【题型】填空题　【知识点】解析几何　【难度】medium
已知双曲线$\Gamma$:$\frac{x^2}{16} - \frac{y^2}{9} = 1$的左、右焦点分别为$F_1$、$F_2$，点$P(4,2)$，点$Q(x_0,y_0)$是第一象限内双曲线$\Gamma$上的一点，满足$\frac{\overrightarrow{QF_1} \cdot \overrightarrow{PF_1}}{|QF_1|} = \frac{\overrightarrow{F_2F_1} \cdot \overrightarrow{PF_1}}{|F_2F_1|}$。记$\triangle F_1PQ$、$\triangle F_2PQ$的面积分别为$S_1$、$S_2$，则$S_1 - S_2 = \underline{\quad\quad}$。
【解答】
\textbf{【答案】} 8

\textbf{【分析】} 设$\triangle QF_1F_2$的内切圆与三边分别相切于$D,E,G$，利用切线长相等求得内切圆圆心横坐标为$a$，又由$\frac{\overrightarrow{QF_1} \cdot \overrightarrow{PF_1}}{|QF_1|} = \frac{\overrightarrow{F_2F_1} \cdot \overrightarrow{PF_1}}{|F_2F_1|}$得$P$在$\angle QF_1F_2$的平分线上，进而得到$P$即为内心，应用双曲线的定义求得面积差即可。

\textbf{【详解】}

如图，设$\triangle QF_1F_2$的内切圆与三边分别相切于$D,E,G$，可得$QD = QG$，$F_1D = F_1E$，$F_2E = F_2G$，

又由双曲线定义可得$QF_1 - QF_2 = 2a = 8$，则$QD + DF_1 - (QG + GF_2) = DF_1 - GF_2 = EF_1 - EF_2 = 2a$，

又$EF_1 + EF_2 = 2c$，解得$EF_1 = a + c$，则$E$点横坐标为$a$，即内切圆圆心横坐标为$a$。

又$\frac{\overrightarrow{QF_1} \cdot \overrightarrow{PF_1}}{|QF_1|} = \frac{\overrightarrow{F_2F_1} \cdot \overrightarrow{PF_1}}{|F_2F_1|}$，可得$\frac{|QF_1| \cdot |PF_1| \cos\angle PF_1Q}{|QF_1|} = \frac{|F_2F_1| \cdot |PF_1| \cos\angle PF_1F_2}{|F_2F_1|}$，化简得$\cos\angle PF_1Q = \cos\angle PF_1F_2$，即$\angle PF_1Q = \angle PF_1F_2$，

即$PF_1$是$\angle QF_1F_2$的平分线，由于$P(4,2)$，$a = 4$，可得$P$即为$\triangle QF_1F_2$的内心，且半径$r$为$2$，则$S_{\triangle F_1PQ} - S_{\triangle F_2PQ} = \frac{1}{2}r(QF_1 - QF_2) = \frac{1}{2} \times 2 \times 8 = 8$。即$S_1 - S_2 = 8$。

故答案为：8。

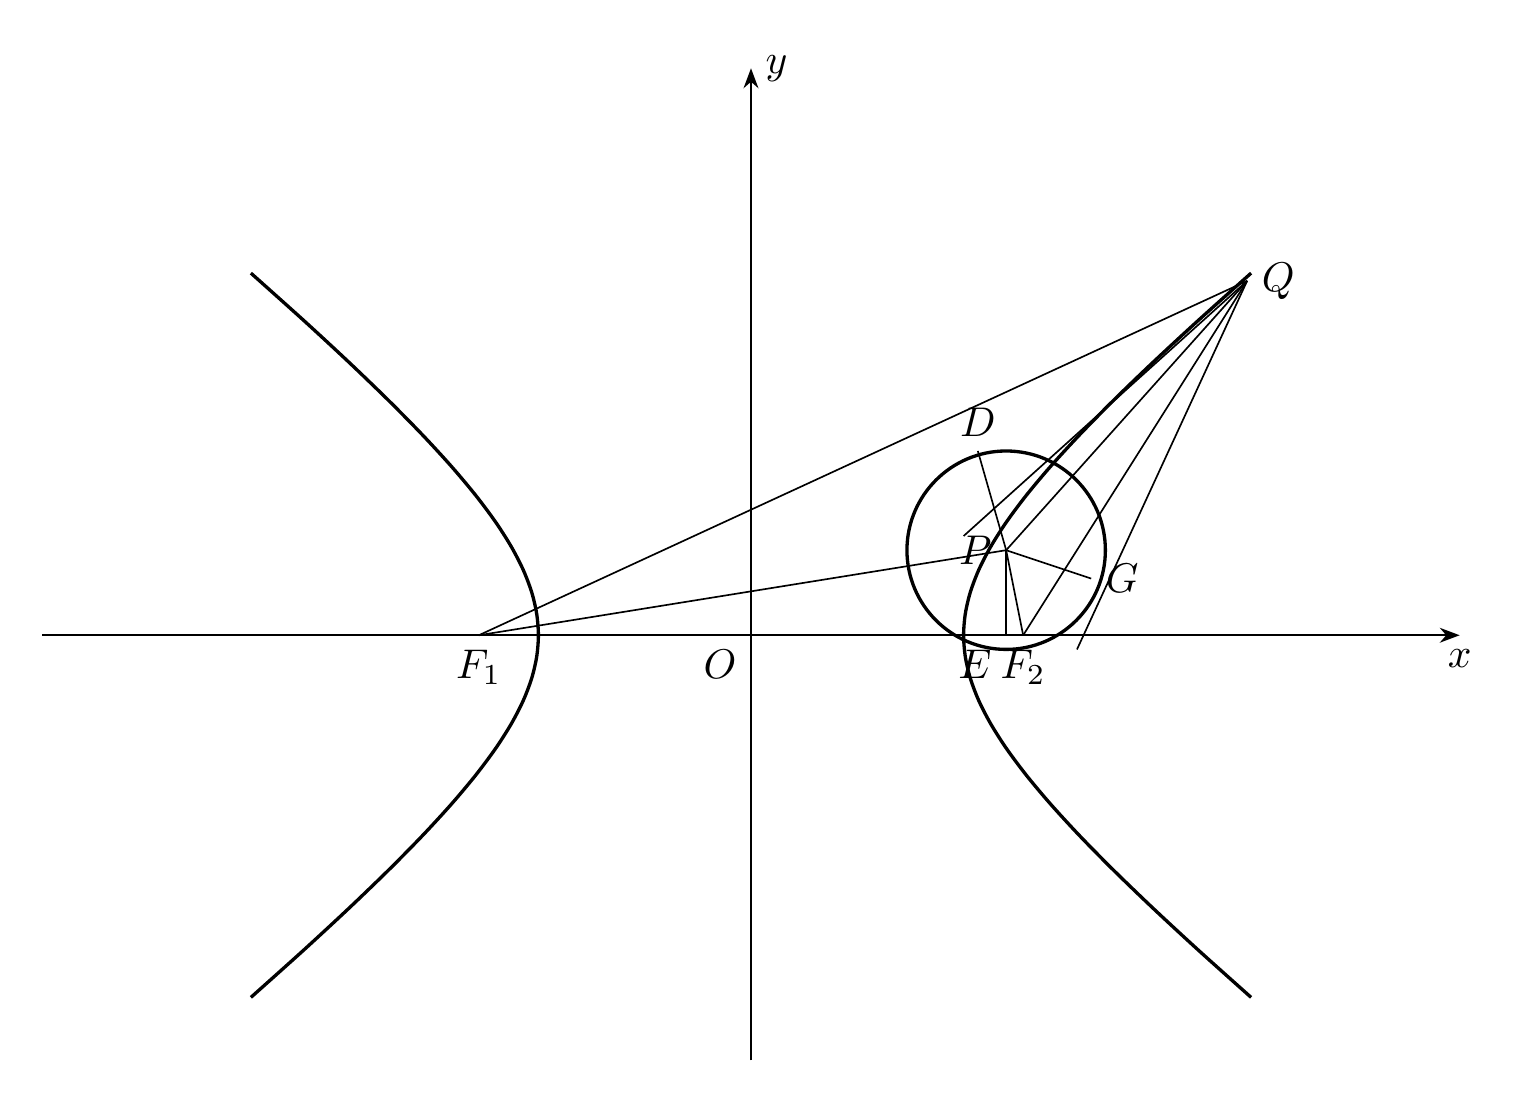